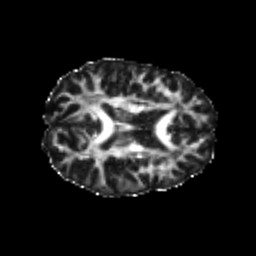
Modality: FA
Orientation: axial
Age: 24
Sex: female
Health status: healthy
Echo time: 0.074 s